Interaction volume radius: 5 \u00c5
Interaction volume height: 10 \u00c5
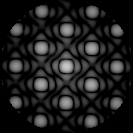
Disorder parameter: 0.004792